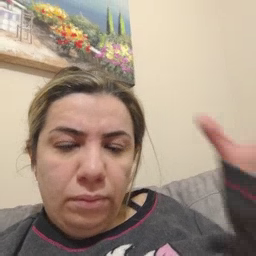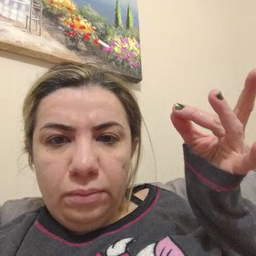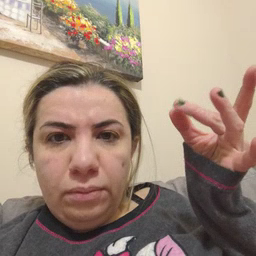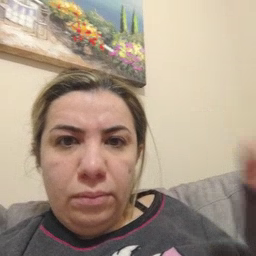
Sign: sticky